Field crop: maize
Growth stage: 2
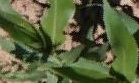
Species: maize